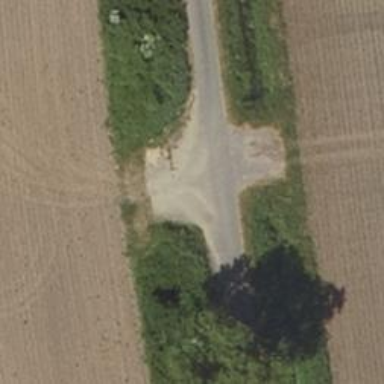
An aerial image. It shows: Asphalt driveway designated as service road.